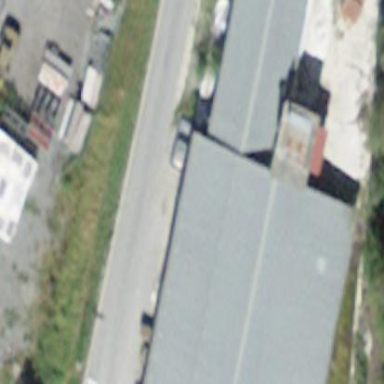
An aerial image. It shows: Industrial building.